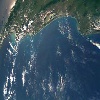
Label: water